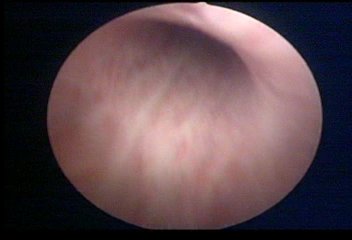
Modality: WLC
Class: Normal mucosa
Bladder cancer association: No